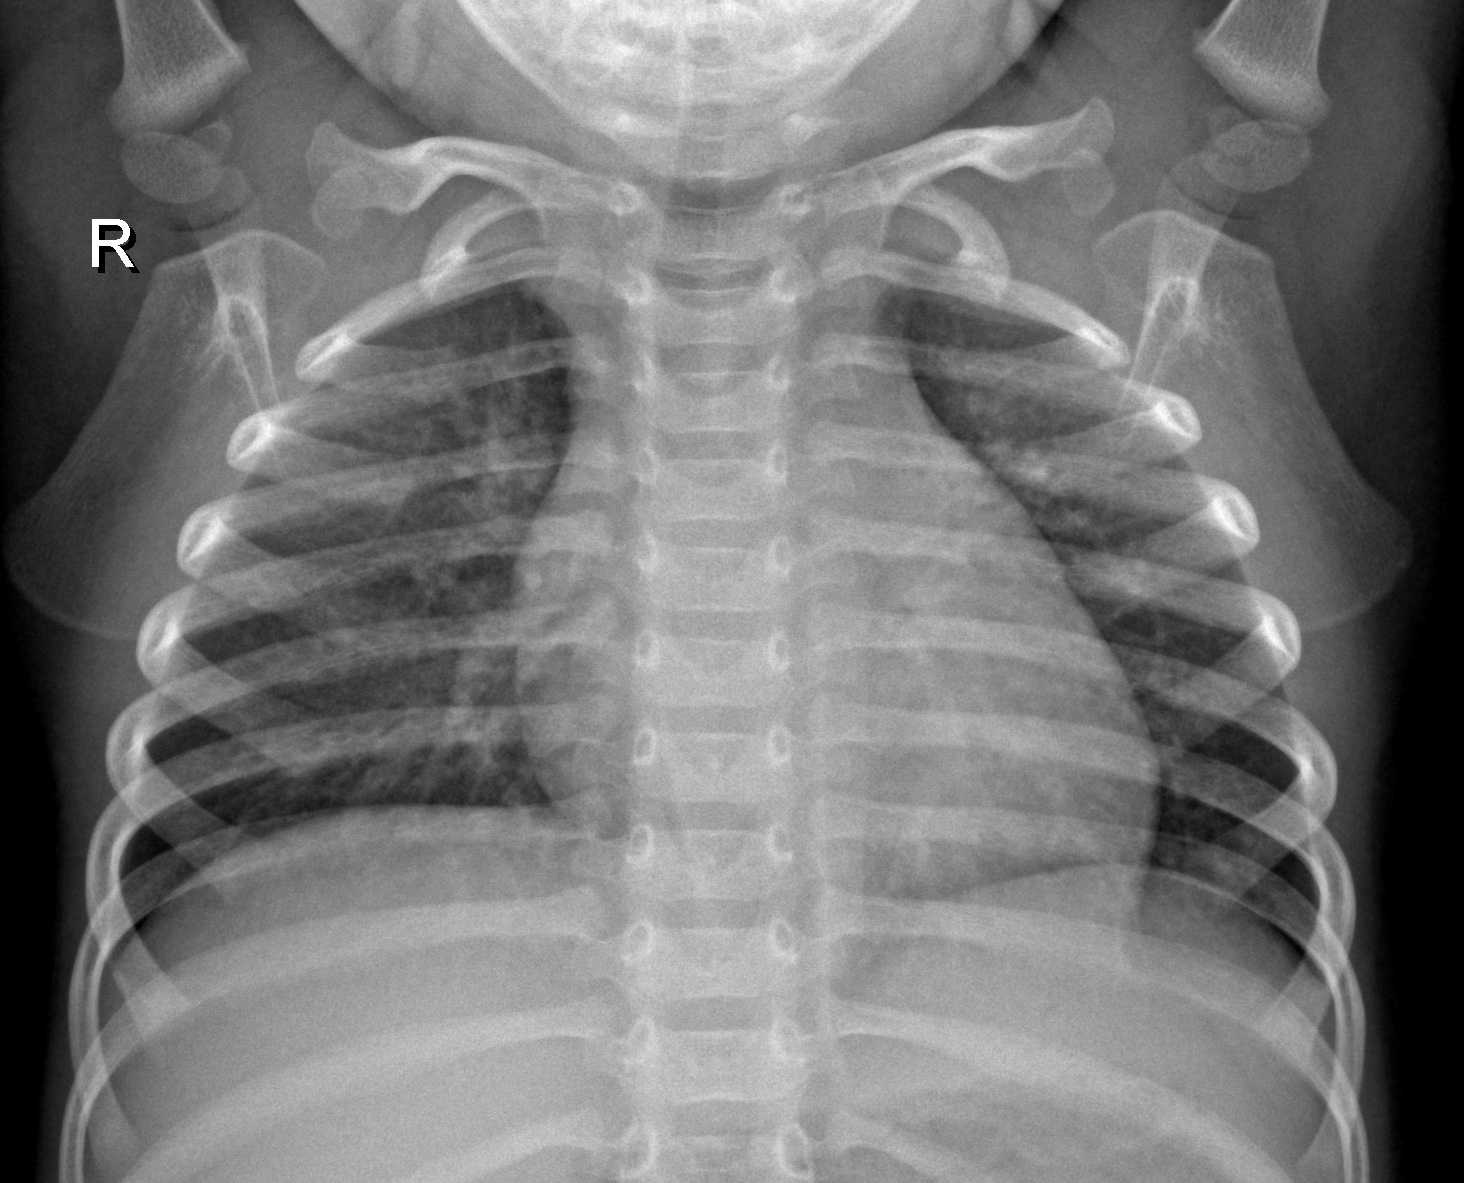
Diagnosis: NORMAL